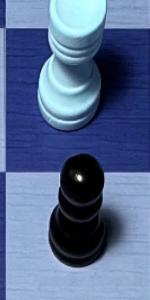
Label: Pawn_Black